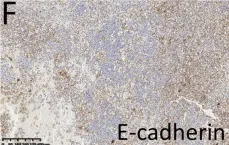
Immunohistochemical staining of panel for ccRCC and panel for lobular breast carcinoma. Representative lobular breast carcinoma markers: ER, HER2.
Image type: pathology (immunostaining)